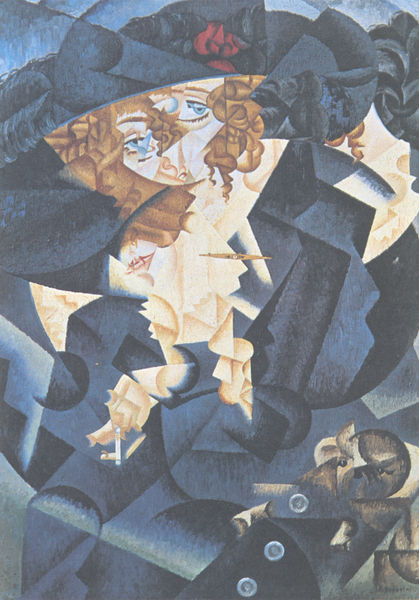
Titel: Ritmo astratto di Madama M.S.
Künstler: Gino Severini
Standort: Toronto
Institution: Collection Zacks
Schlagwörter: blau, feder, körper, weiß, gelb, kubismus, blume, blumen, braun, frau, grau, haar, hut, kleid, mund, nase, orange, schwarz, blüte, dame, hund, rose, rot, tier, arm, arme, augen, gesicht, mensch, auge, haare, kostüm, knopf, lippe, lippen, locke, locken, rosa, oval, rund, abstrakt, modern, linien, duktus, knöpfe, abstraktion, futurismus, schweben, kristall, picasso, kanten, menschn, prisma, röhre, haate